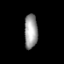
Tissue: prostate
Cell type: Fibroblasts
Senescence score: 0.7653
Nuclear area (px): 446
Mean DAPI intensity: 155.59